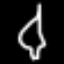
Label: leaf